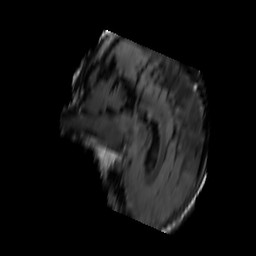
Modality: FLAIR
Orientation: sagittal
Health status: ill
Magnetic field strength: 3 T